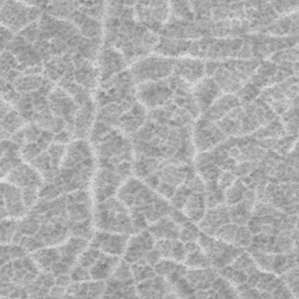
Label: frost